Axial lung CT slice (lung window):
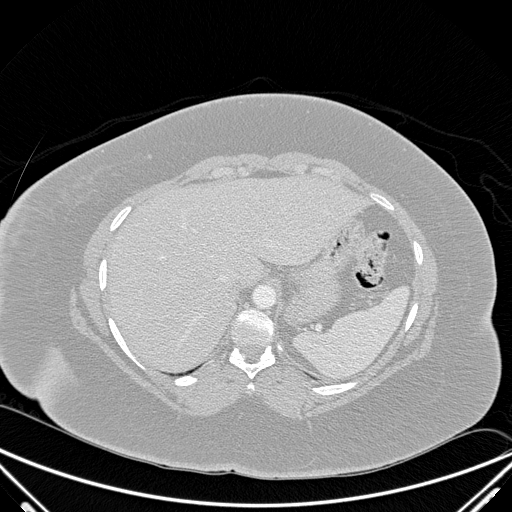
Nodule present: no